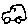
Label: car